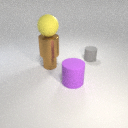
large purple rubber cylinder to the right of small brown metal cylinder